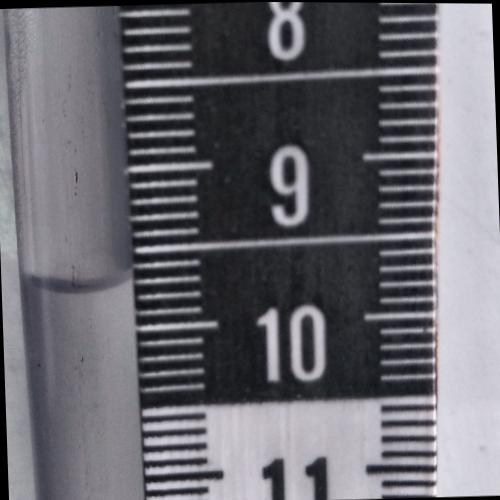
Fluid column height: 9.7 cm